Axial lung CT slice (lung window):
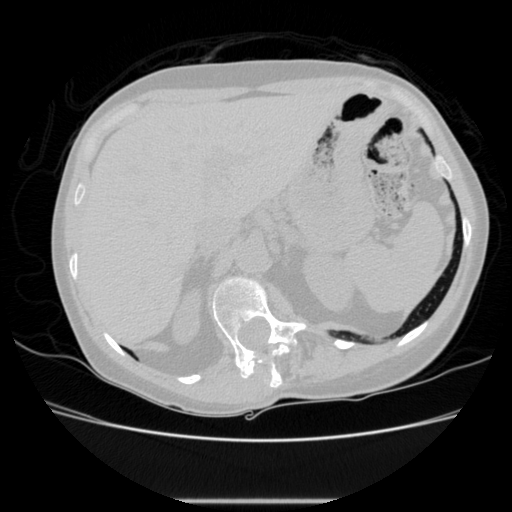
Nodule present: no